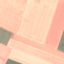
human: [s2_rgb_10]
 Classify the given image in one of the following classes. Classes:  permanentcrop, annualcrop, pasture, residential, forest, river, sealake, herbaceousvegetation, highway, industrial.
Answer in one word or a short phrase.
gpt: AnnualCrop